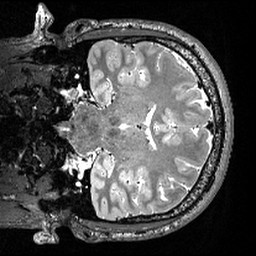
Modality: T2w
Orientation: coronal
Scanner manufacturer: siemens
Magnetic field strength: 3 T
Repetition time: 3 s
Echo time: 0.418 s